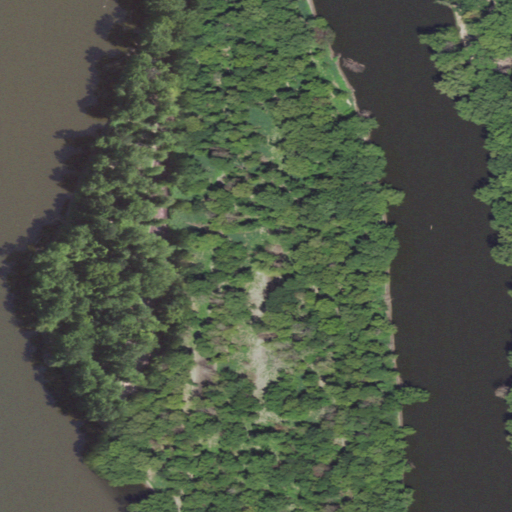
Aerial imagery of island in Illinois named Peterson Island containing woody wetlands, open water, and herbaceous wetlands